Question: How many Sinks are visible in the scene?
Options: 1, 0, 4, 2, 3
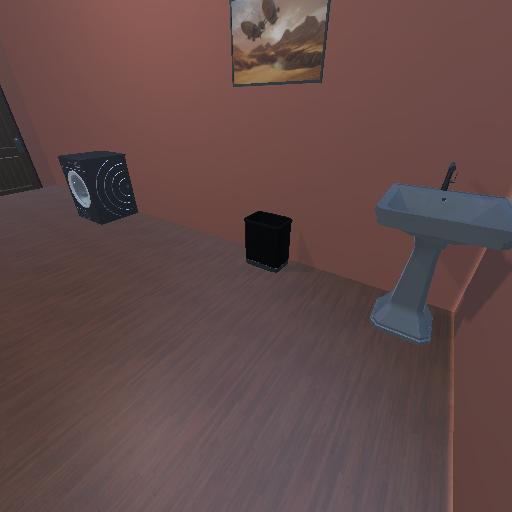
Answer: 1